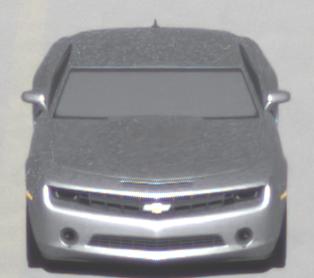
Make: Chevrolet
Model: Camaro Cabriolet 6.2 V8
Detailed model: Camaro (V) Coupé
Model produced from: 2011/09
Model produced until: 2014/02
Doors: 2
Color: white
Road condition: dry road
Daytime: morning or afternoon
Contrast: high contrast